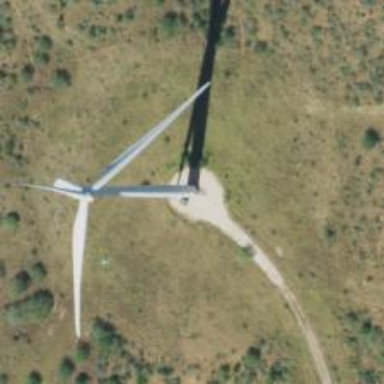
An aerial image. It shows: Wind generator using wind turbines of horizontal axis.